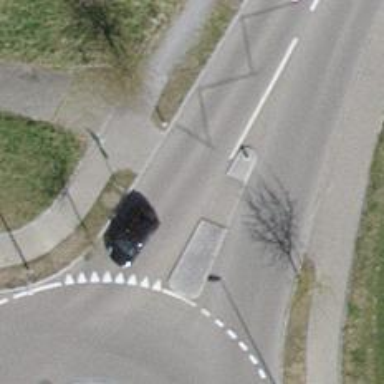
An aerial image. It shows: Footway with grade 3 track type and unmarked crossing.